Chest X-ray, AP view. Patient: 29 years old, sex M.
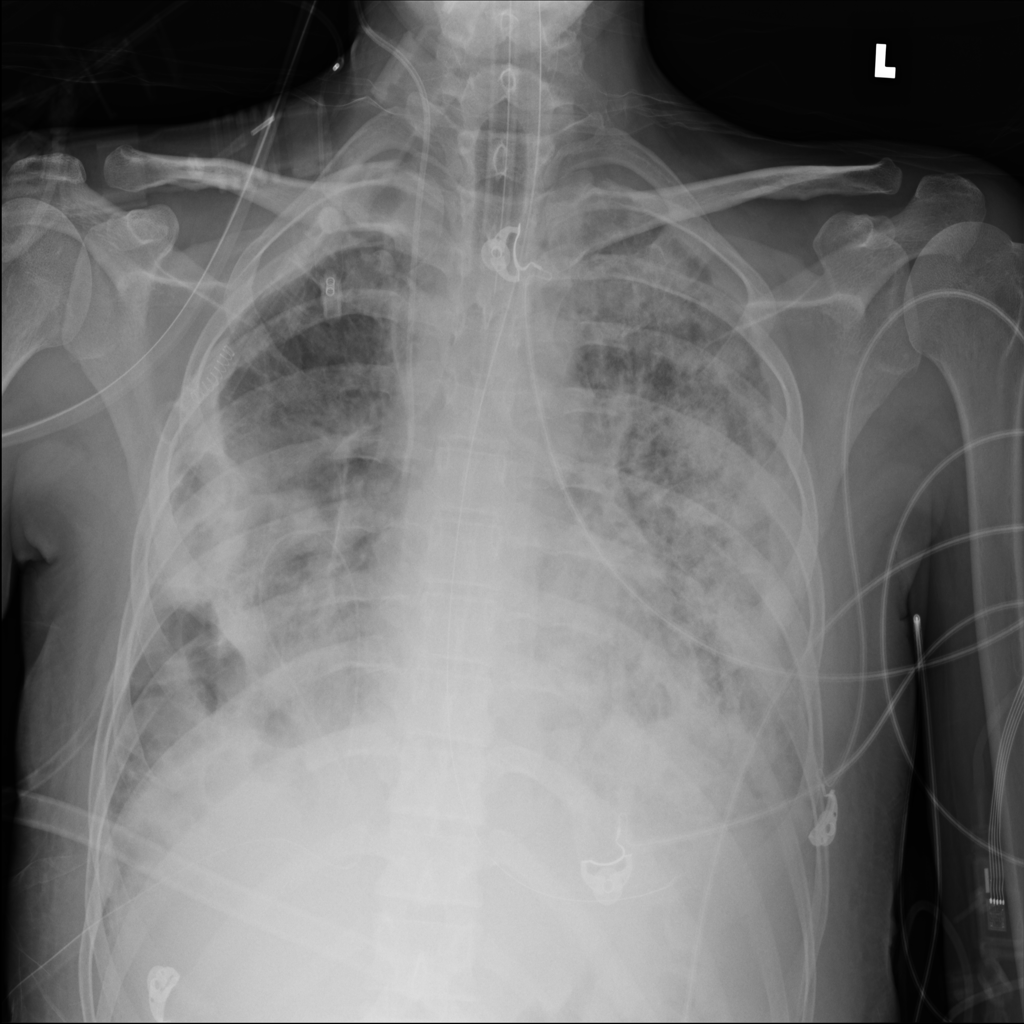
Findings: Effusion, Infiltration, Pneumothorax